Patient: sex M, age 59
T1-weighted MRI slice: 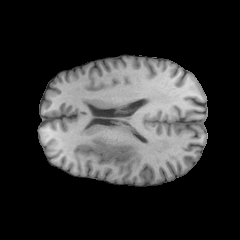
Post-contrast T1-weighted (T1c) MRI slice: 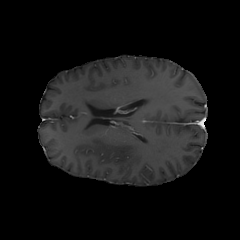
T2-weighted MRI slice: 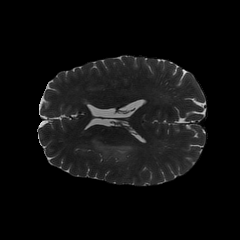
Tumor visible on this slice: yes
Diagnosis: Astrocytoma, IDH-wildtype
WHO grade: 3